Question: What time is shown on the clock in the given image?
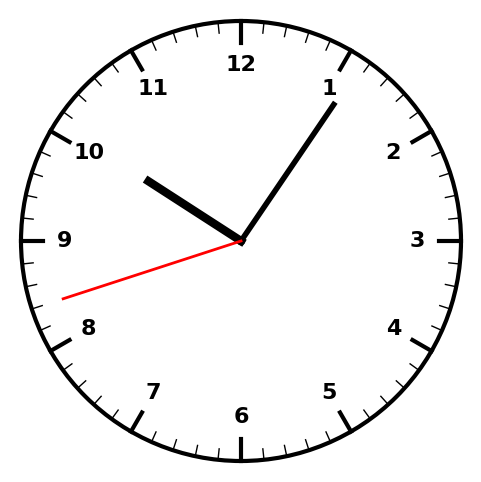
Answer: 10:05:42